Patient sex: F
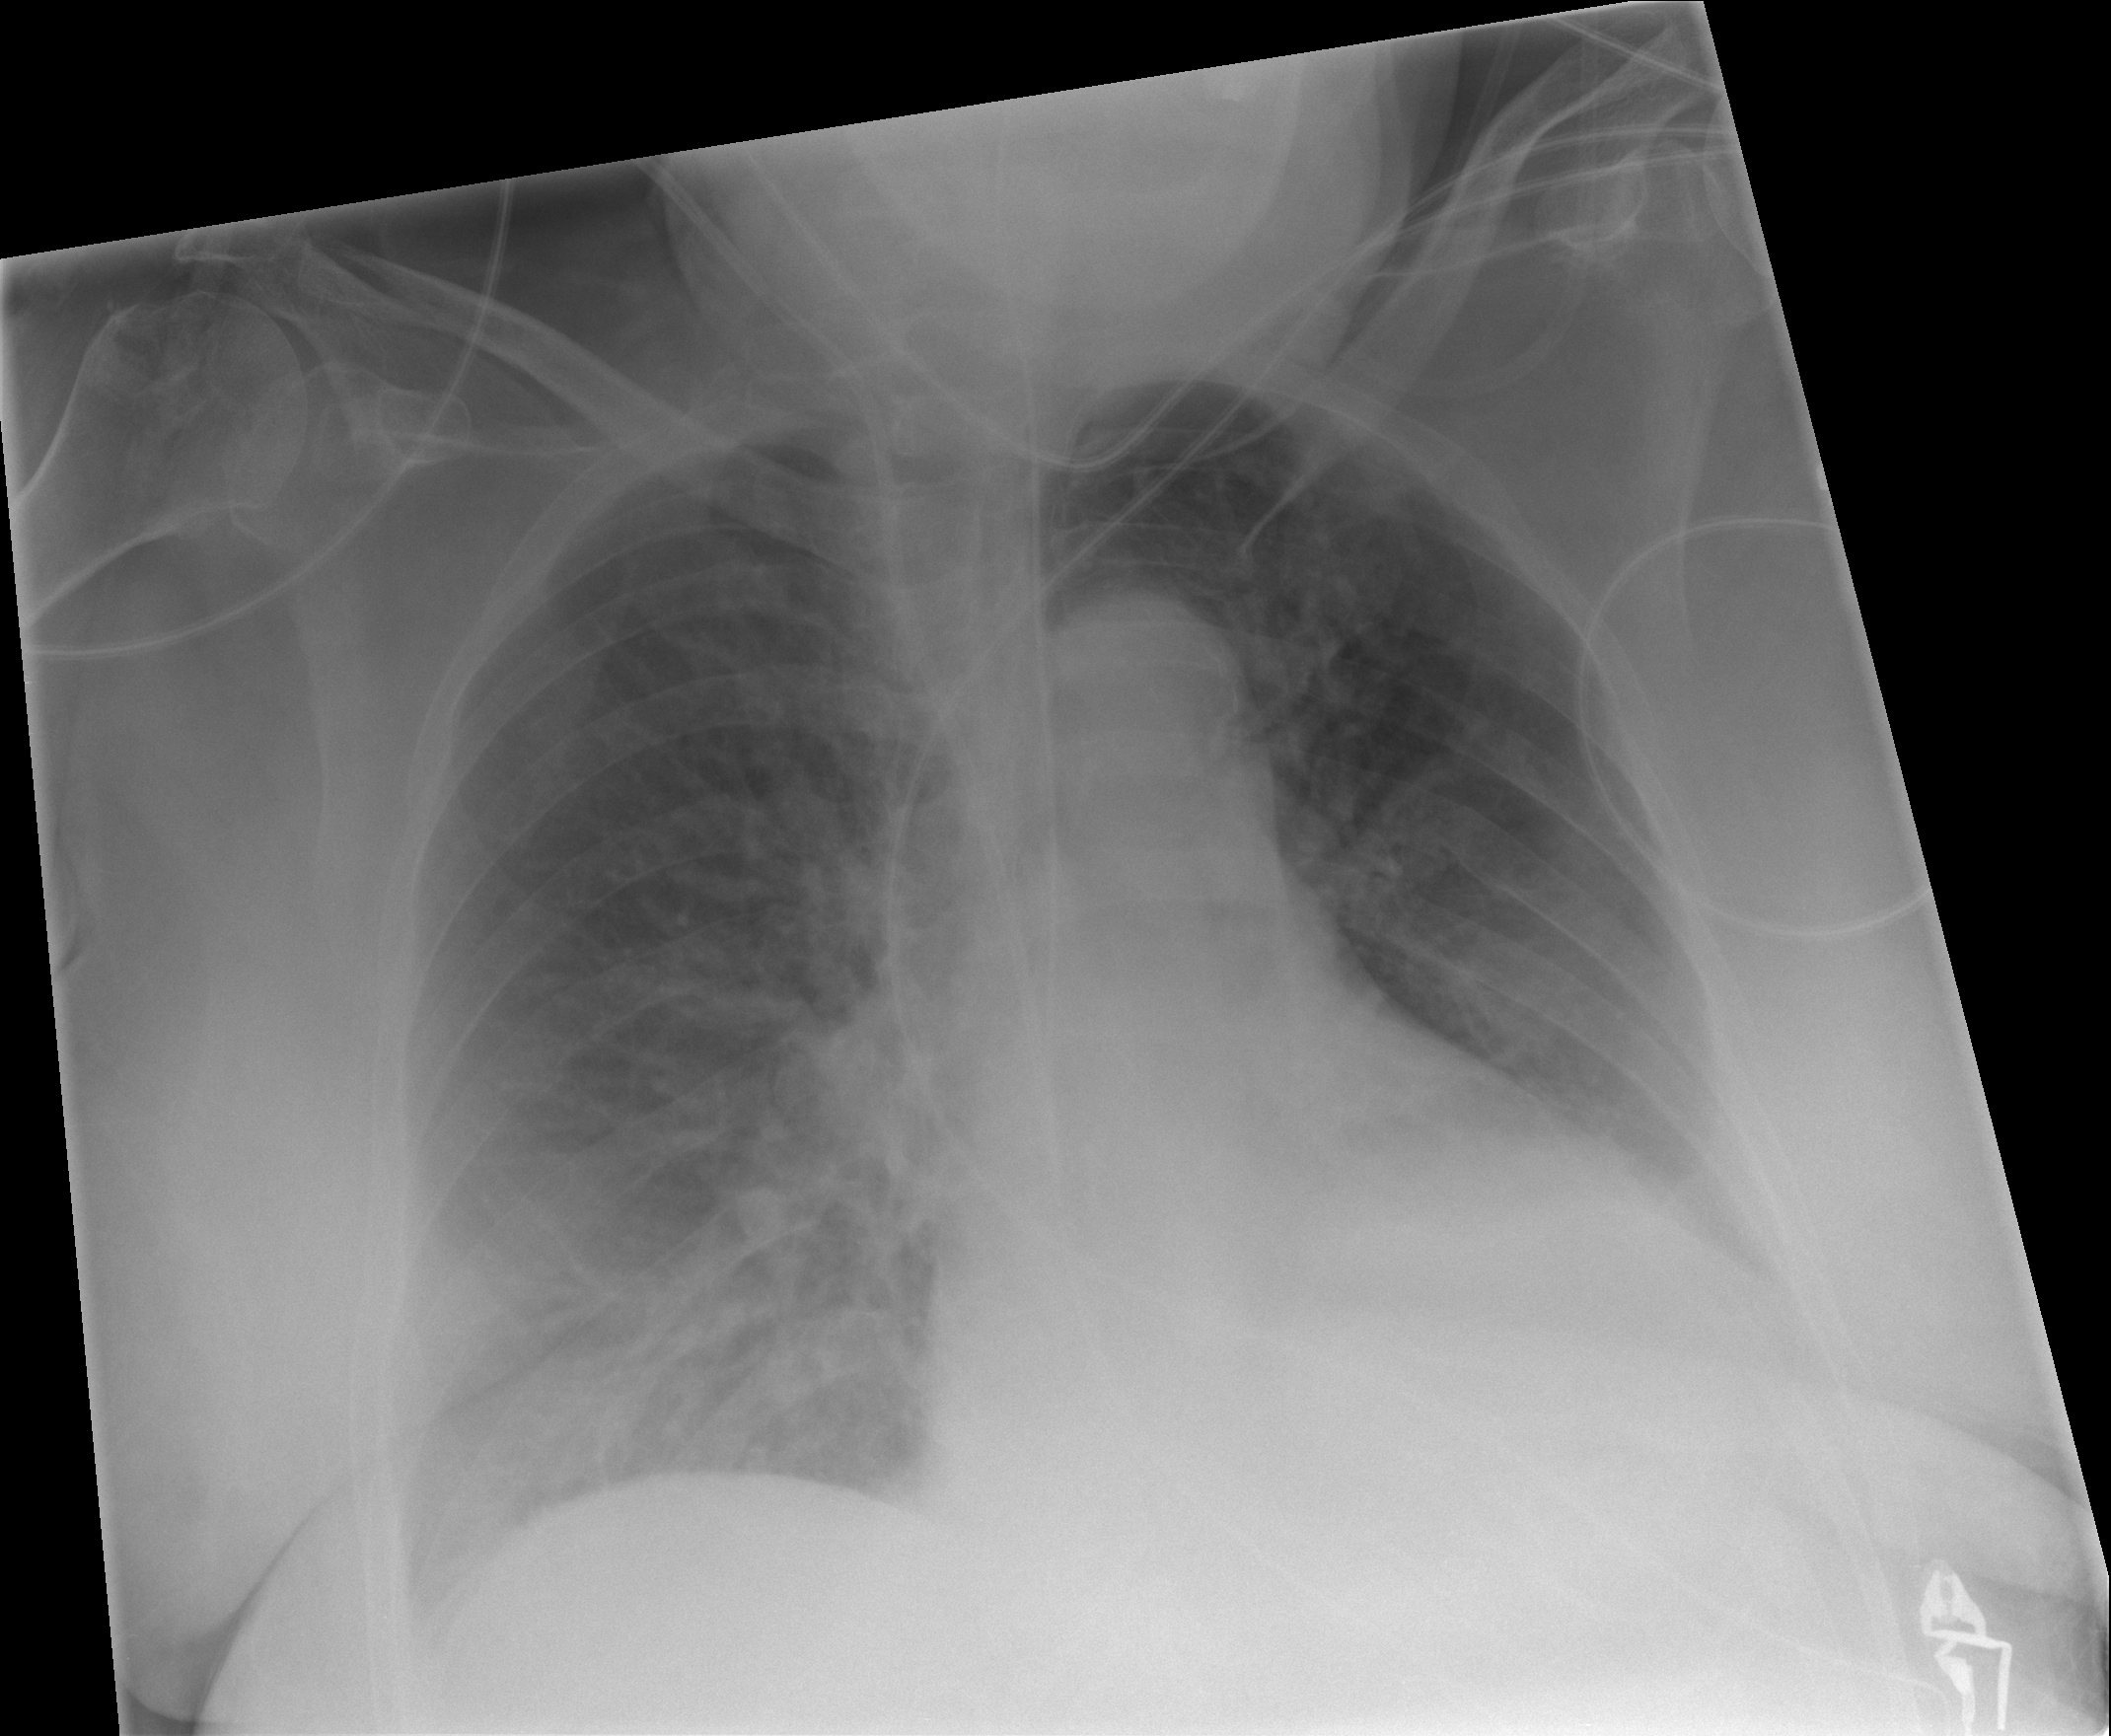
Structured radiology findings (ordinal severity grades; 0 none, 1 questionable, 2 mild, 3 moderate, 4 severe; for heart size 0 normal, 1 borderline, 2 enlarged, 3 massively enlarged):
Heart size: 2
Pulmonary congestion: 0
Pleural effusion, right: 0
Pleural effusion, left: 0
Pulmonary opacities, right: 0
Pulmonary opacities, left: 0
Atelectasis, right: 2
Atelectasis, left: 2